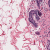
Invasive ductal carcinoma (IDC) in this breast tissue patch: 0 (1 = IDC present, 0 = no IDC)